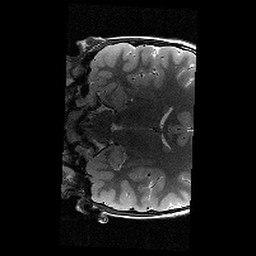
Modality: T2w
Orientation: coronal
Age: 12
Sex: male
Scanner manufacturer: siemens
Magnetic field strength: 3 T
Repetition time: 9.23 s
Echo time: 0.067 s